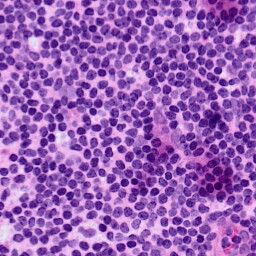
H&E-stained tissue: LymphNode